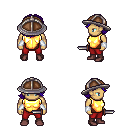
a pixel art fantasy rpg character, male body template, human, tanned skin, gold chest armor, red pants, blue swoop hairstyle, chain helm, white cloth bracers, maroon shoes, dagger, four views (front, back, left, right), 2x2 character sprite sheet, small pixel art, hard edges, no anti-aliasing